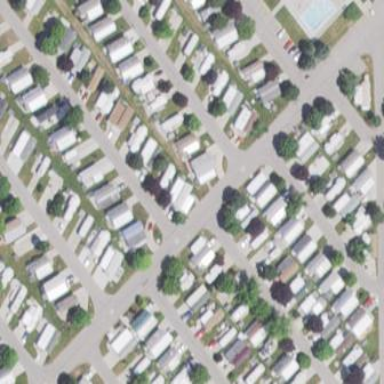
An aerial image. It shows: Mobile residential area.